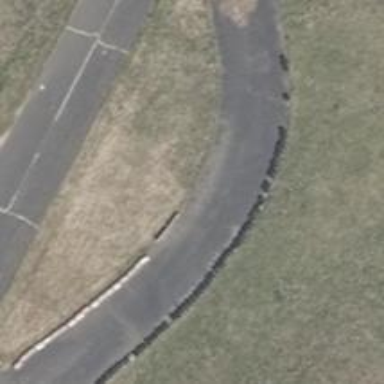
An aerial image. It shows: Raceway with concrete surface. It is grade1 track designated for motorsport.